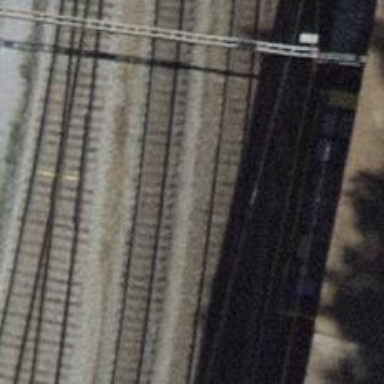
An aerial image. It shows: Railway track with contact line for electrification.